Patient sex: F
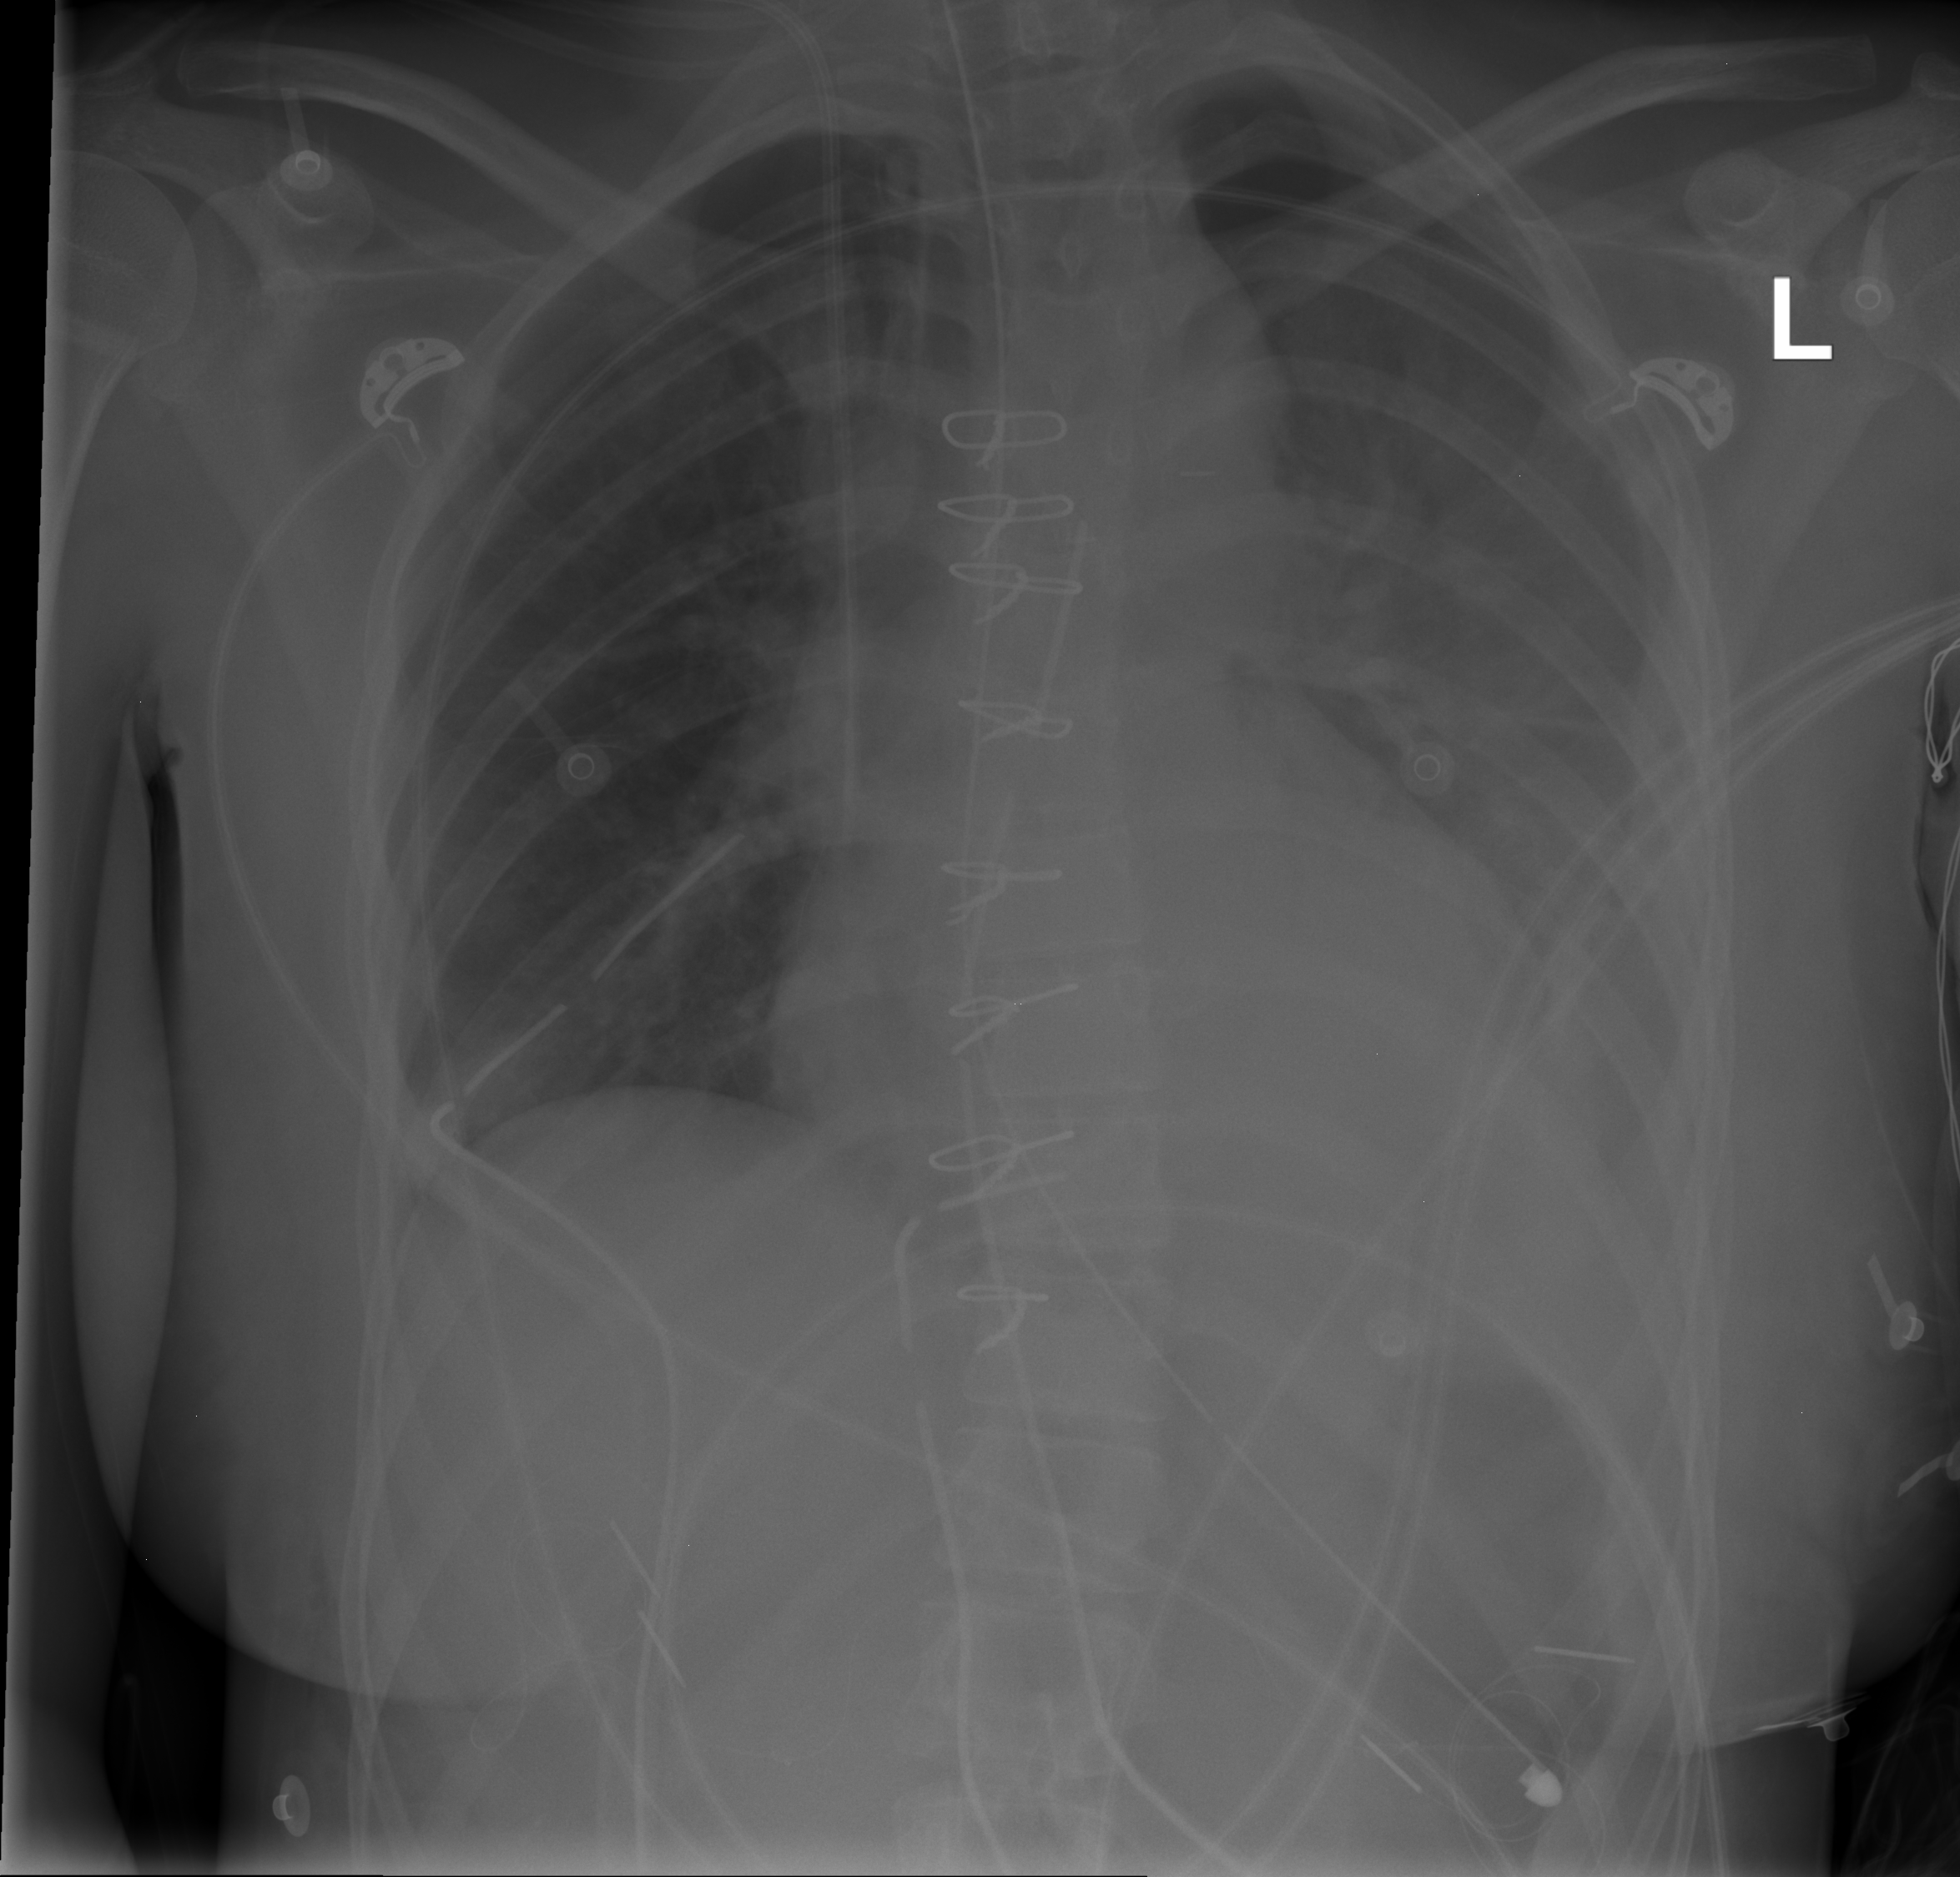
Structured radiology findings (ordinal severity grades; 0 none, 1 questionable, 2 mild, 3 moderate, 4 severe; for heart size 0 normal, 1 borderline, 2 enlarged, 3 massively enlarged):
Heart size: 1
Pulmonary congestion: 1
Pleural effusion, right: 0
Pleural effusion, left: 0
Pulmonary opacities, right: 0
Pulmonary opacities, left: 0
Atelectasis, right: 0
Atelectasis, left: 2